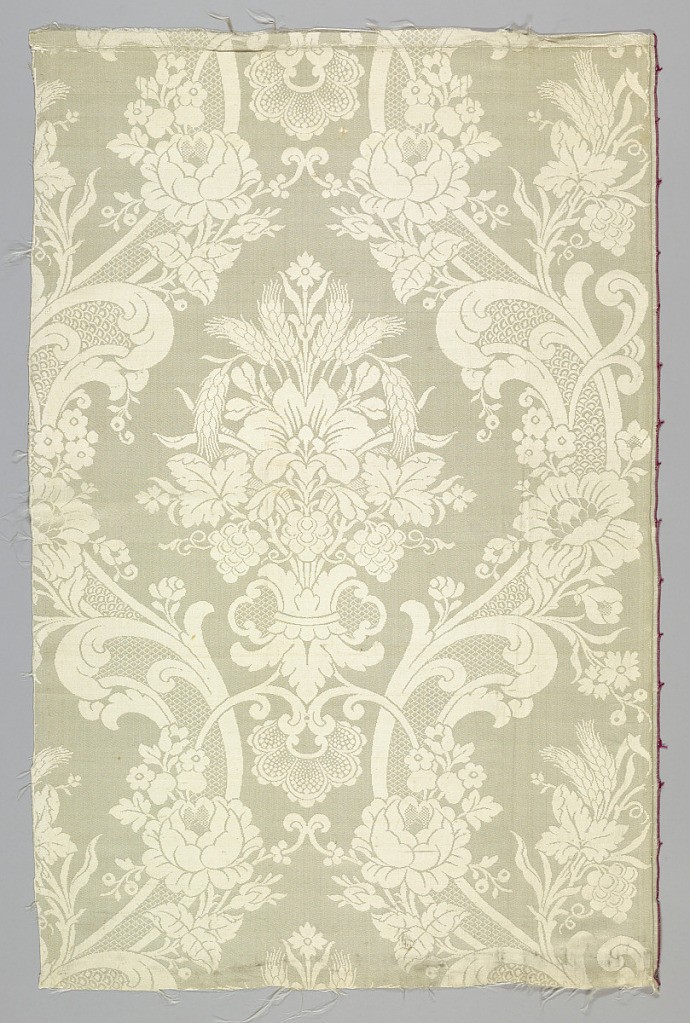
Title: Fragment
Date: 19th century
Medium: silk Technique: 5-harness satin damask
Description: White damask with a pattern of symmetrically swinging broad bands with flowers and foliage enclosing central symmetrical group of flowers, grapes and wheat.